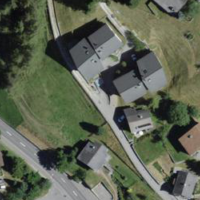
EUNIS habitat code: 55
Species observed at this site:
Pilosella officinarum